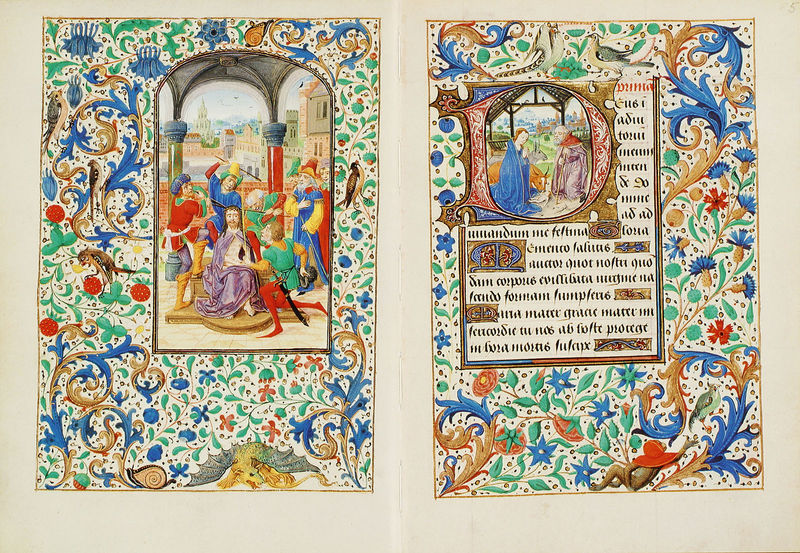
Titel: Stundenbuch der Maria von Burgund
Künstler: Liévin van Lathem
Institution: Wien, Österreichische Nationalbibliothek
Schlagwörter: blau, blätter, mann, vogel, gelb, grün, menschen, stadt, blume, blumen, bunt, frau, kleid, männer, säule, säulen, blüten, haus, rot, tiere, muster, ornament, bibel, falten, hinrichtung, historie, mensch, mord, rahmen, häuser, vögel, gewand, gold, gewänder, ranken, farbig, schrift, zwei, lila, kuh, rind, gewalt, könig, thron, dekor, floral, ornamente, verzierung, faltenwurf, gewölbe, buch, vergoldet, druck, initialen, seite, illustration, schwert, schwerter, text, knien, initiale, ranke, buchseite, seiten, christus, jesus, fabelwesen, tempel, königin, blumenranke, schnecke, buchseiten, szenen, schneckenhaus, fraktur, arabesken, drachen, drache, handschrift, geburt, latein, buchmalerei, doppelseite, illustrationen, schriftspiegel, d